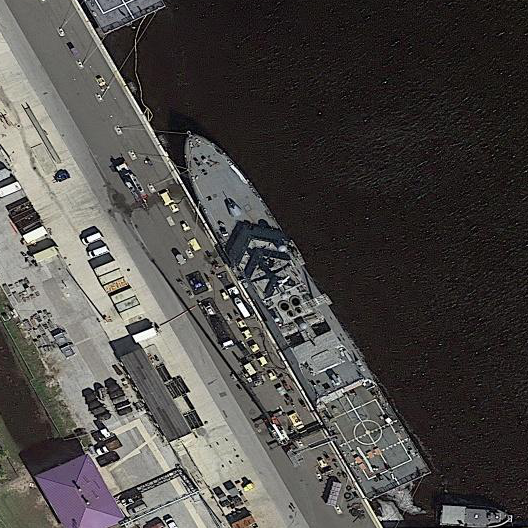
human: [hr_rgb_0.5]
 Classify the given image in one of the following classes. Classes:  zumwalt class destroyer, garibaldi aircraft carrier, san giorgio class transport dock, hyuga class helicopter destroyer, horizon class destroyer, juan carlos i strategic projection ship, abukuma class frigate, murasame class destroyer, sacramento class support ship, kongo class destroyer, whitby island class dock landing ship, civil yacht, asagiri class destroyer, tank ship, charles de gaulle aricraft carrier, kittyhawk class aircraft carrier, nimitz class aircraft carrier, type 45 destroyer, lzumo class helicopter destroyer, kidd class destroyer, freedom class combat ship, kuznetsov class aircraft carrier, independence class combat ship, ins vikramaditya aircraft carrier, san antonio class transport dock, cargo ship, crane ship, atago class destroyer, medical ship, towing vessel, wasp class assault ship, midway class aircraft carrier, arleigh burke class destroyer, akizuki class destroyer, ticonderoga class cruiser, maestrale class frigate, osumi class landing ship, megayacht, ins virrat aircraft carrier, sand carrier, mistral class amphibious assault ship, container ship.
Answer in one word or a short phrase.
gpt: Freedom class combat ship